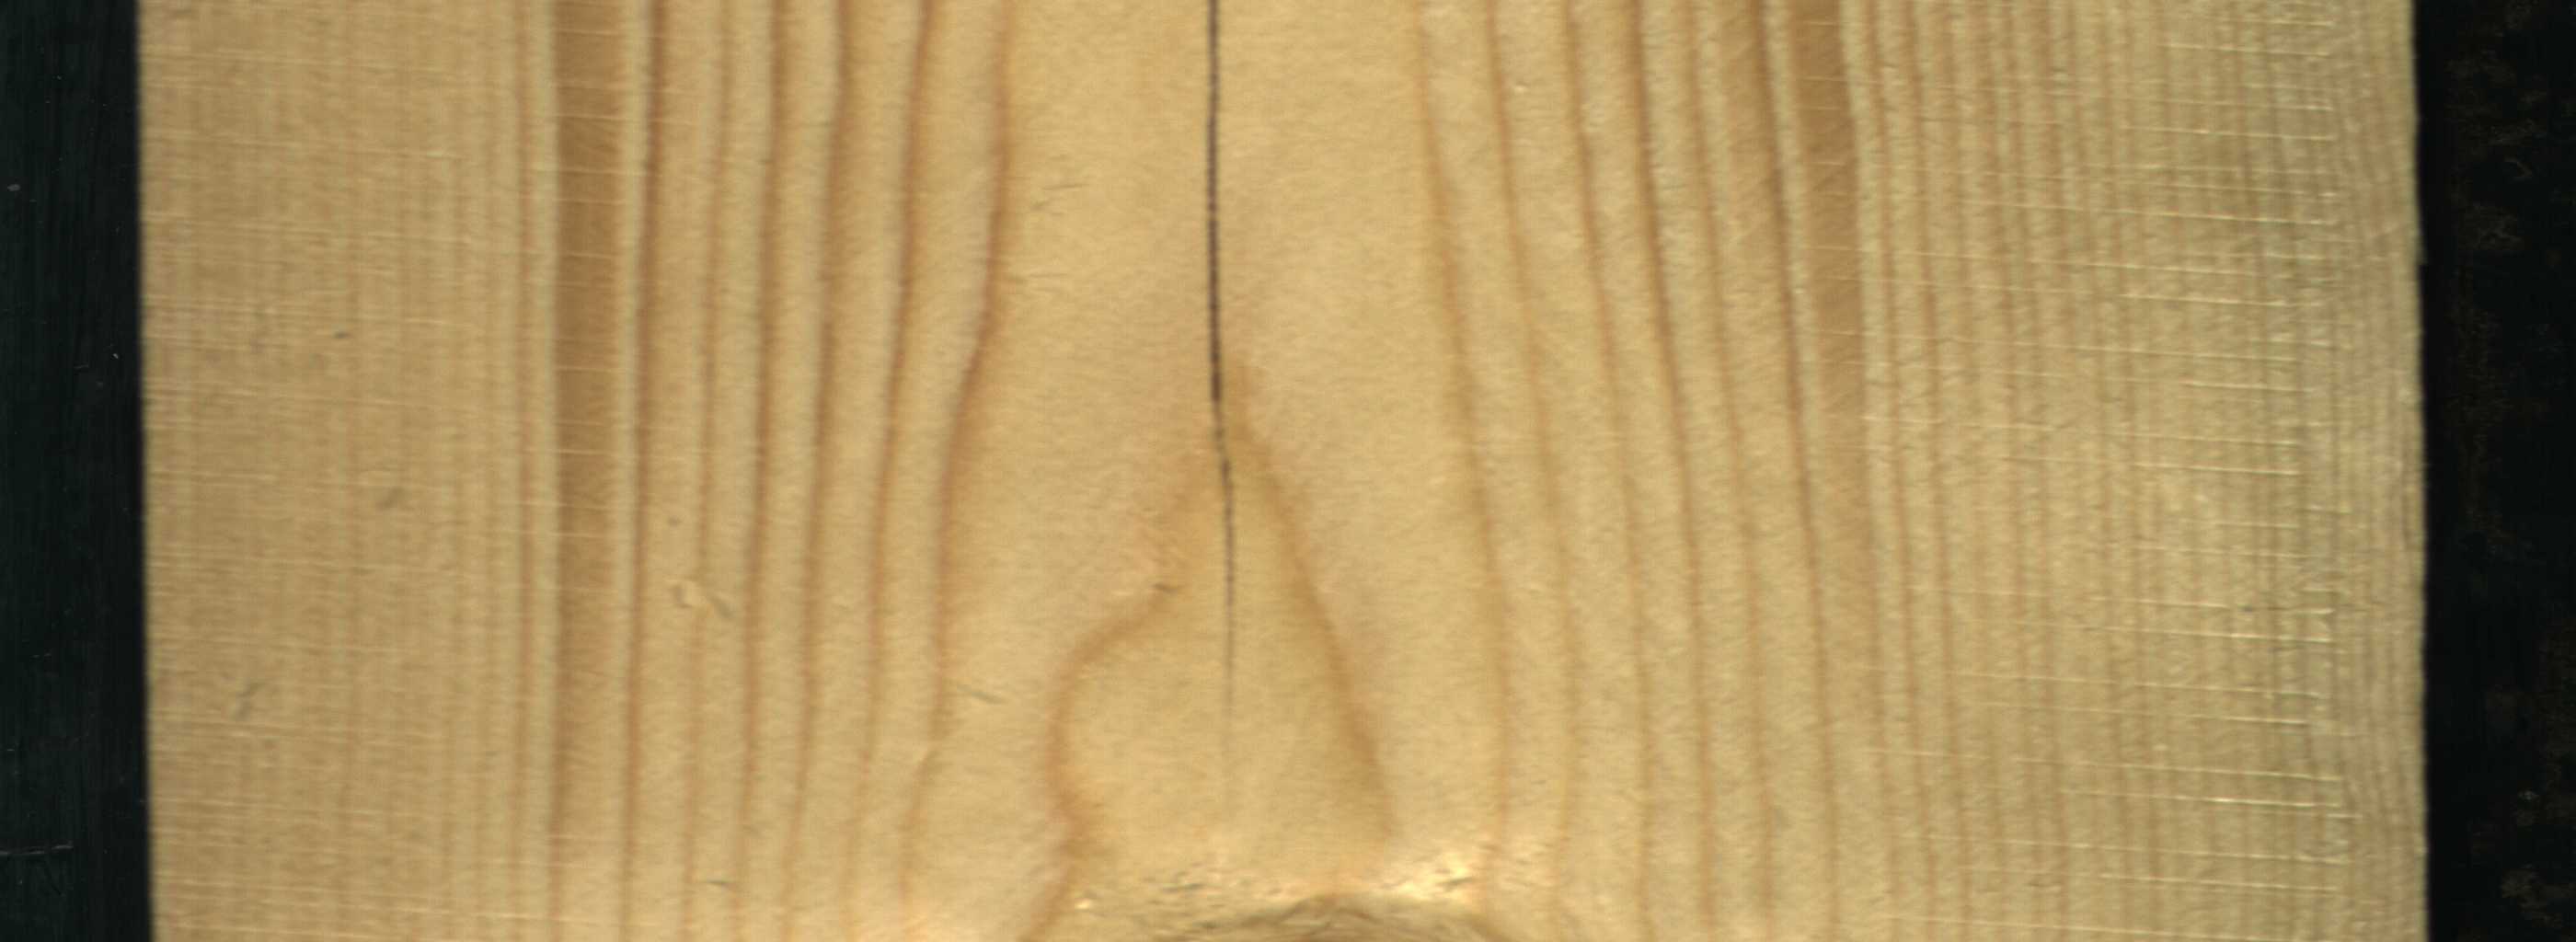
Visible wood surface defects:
Quartzity
Quartzity
Crack